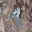
Label: 4